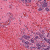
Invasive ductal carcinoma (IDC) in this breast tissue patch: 0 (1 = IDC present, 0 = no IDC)